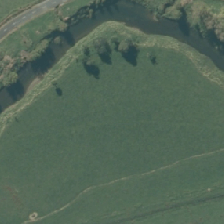
Land cover: deciduous_hardwood